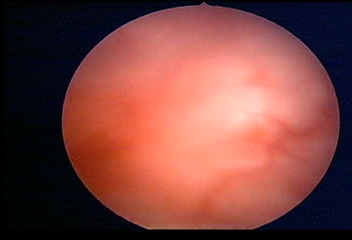
Modality: WLC
Class: Normal mucosa
Bladder cancer association: No